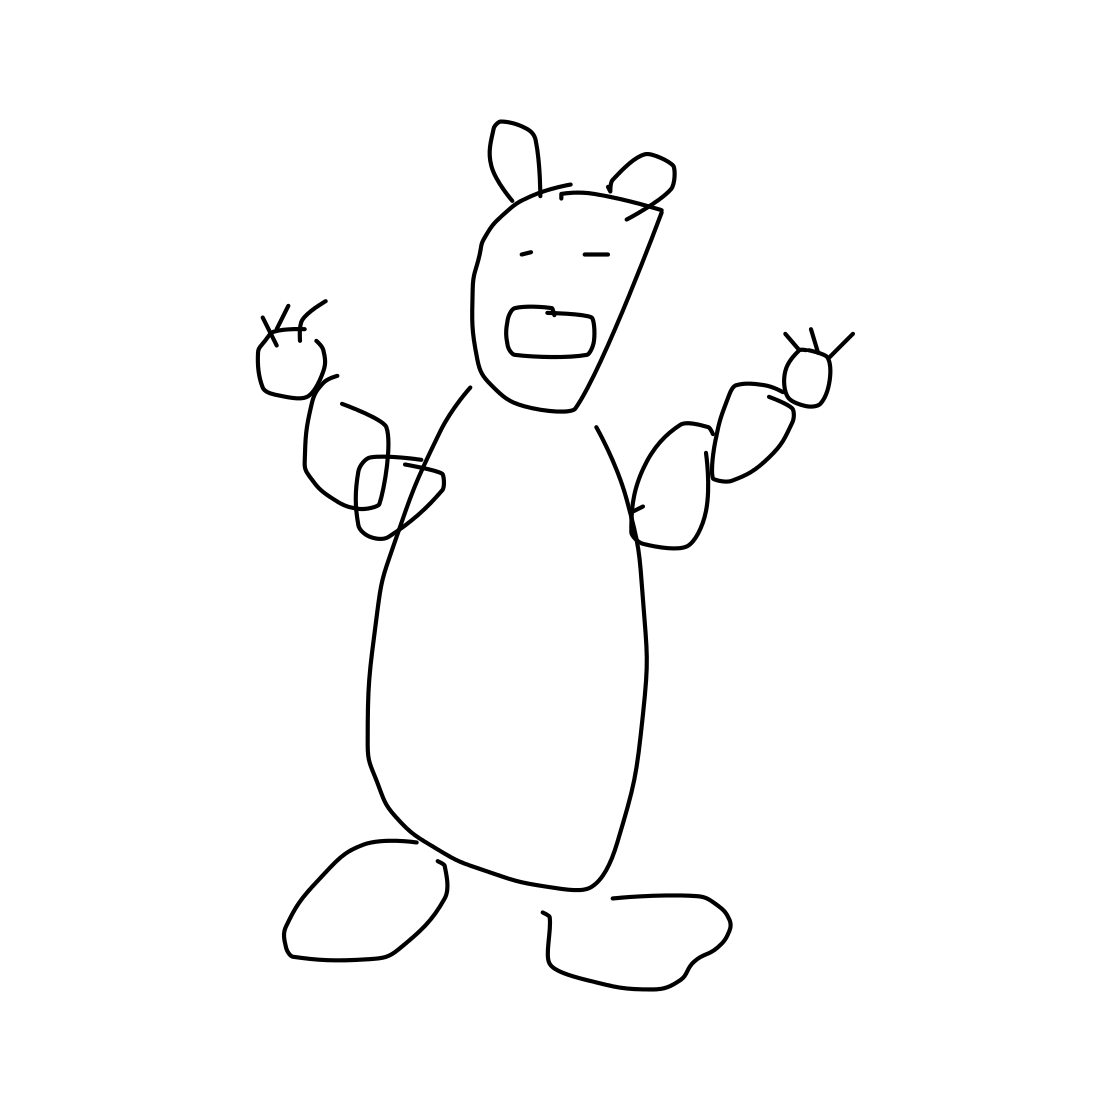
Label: bear (animal)